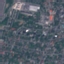
Label: Residential